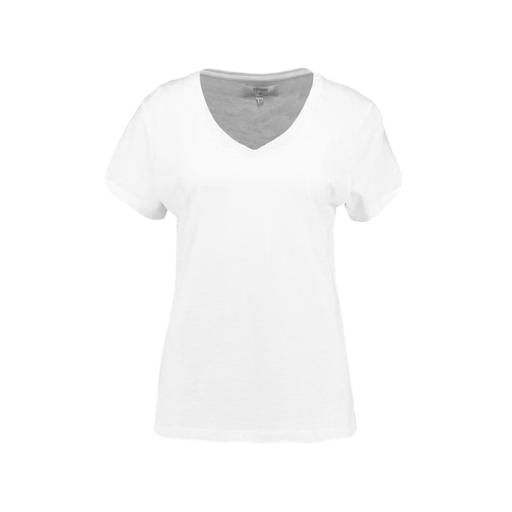
white v-neck t-shirt only macy, white petite t-shirt only macy, white pima t-shirt only macy, white background